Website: bh-photo
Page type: address-validator
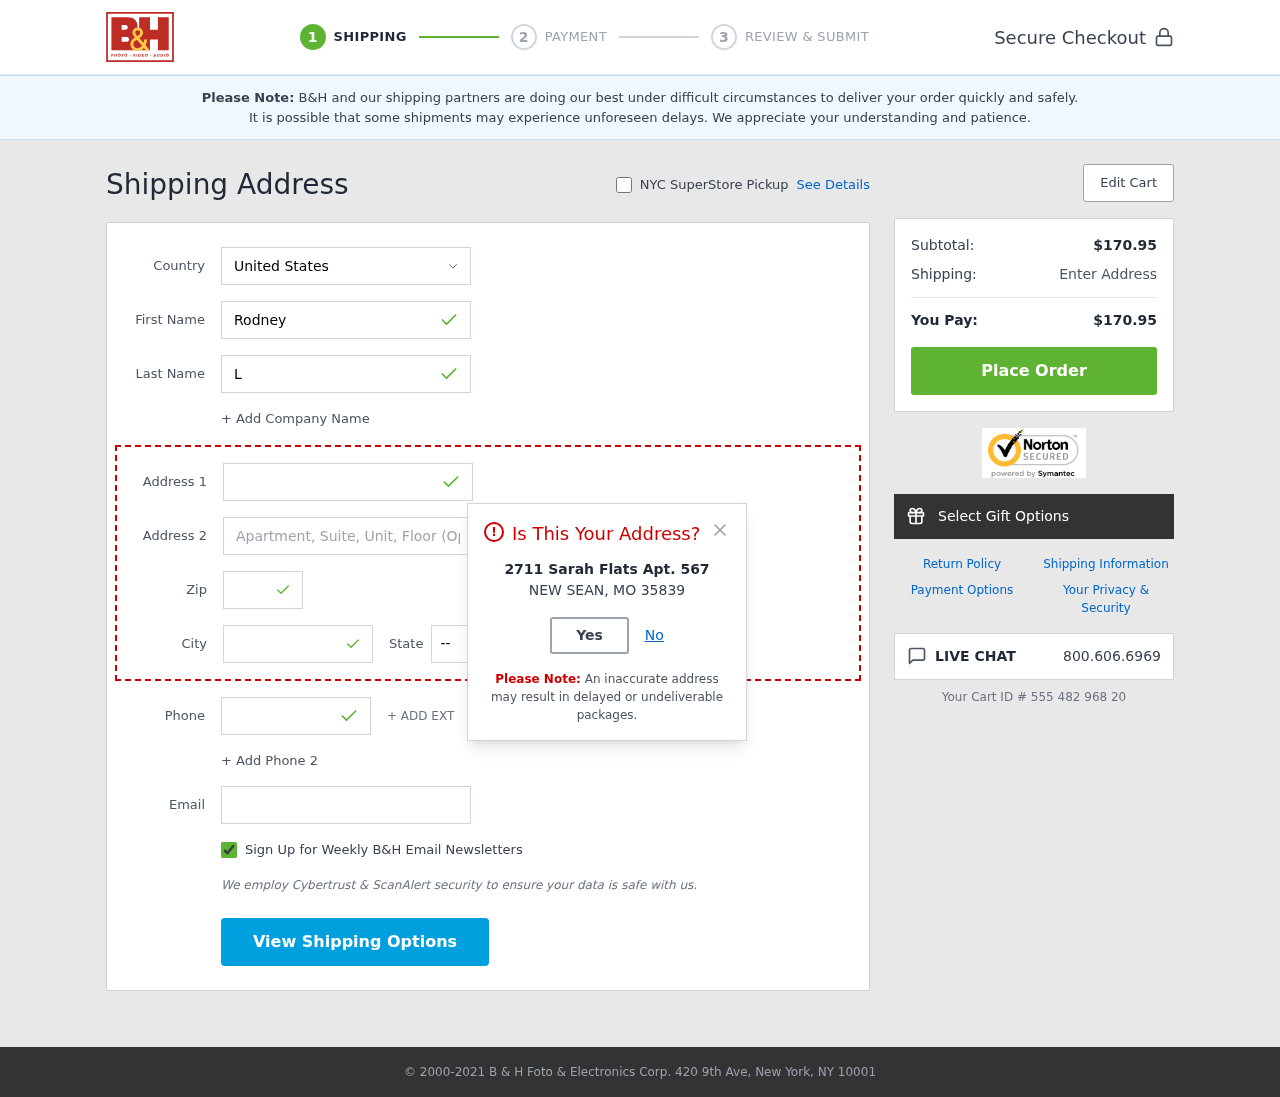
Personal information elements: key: PII_CITY
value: New Sean
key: PII_COUNTRY
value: United States
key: PII_EMAIL
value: rlutz@gmail.com
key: PII_FIRSTNAME
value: Rodney
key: PII_LASTNAME
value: Lutz
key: PII_PHONE
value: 3017196010
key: PII_POSTCODE
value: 35839
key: PII_STATE_ABBR
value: MO
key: PII_STREET
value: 2711 Sarah Flats Apt. 567
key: PII_STREET2
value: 1980 Love Gateway
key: PII_CITY_MODAL
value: NEW SEAN
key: PII_POSTCODE_FULL
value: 35839
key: PII_POSTCODE_NUMERIC
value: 35839
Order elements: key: ORDER_SUBTOTAL
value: $170.95
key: ORDER_TOTAL
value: $170.95
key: ORDER_ID
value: Your Cart ID # 555 482 968 20